如图，已知 $\angle B = \angle C = 90^\circ$，$AF = ED$，$AB = EC$，$EF \perp AD$，试说明点 $F$ 是 $AD$ 的中点的理由。

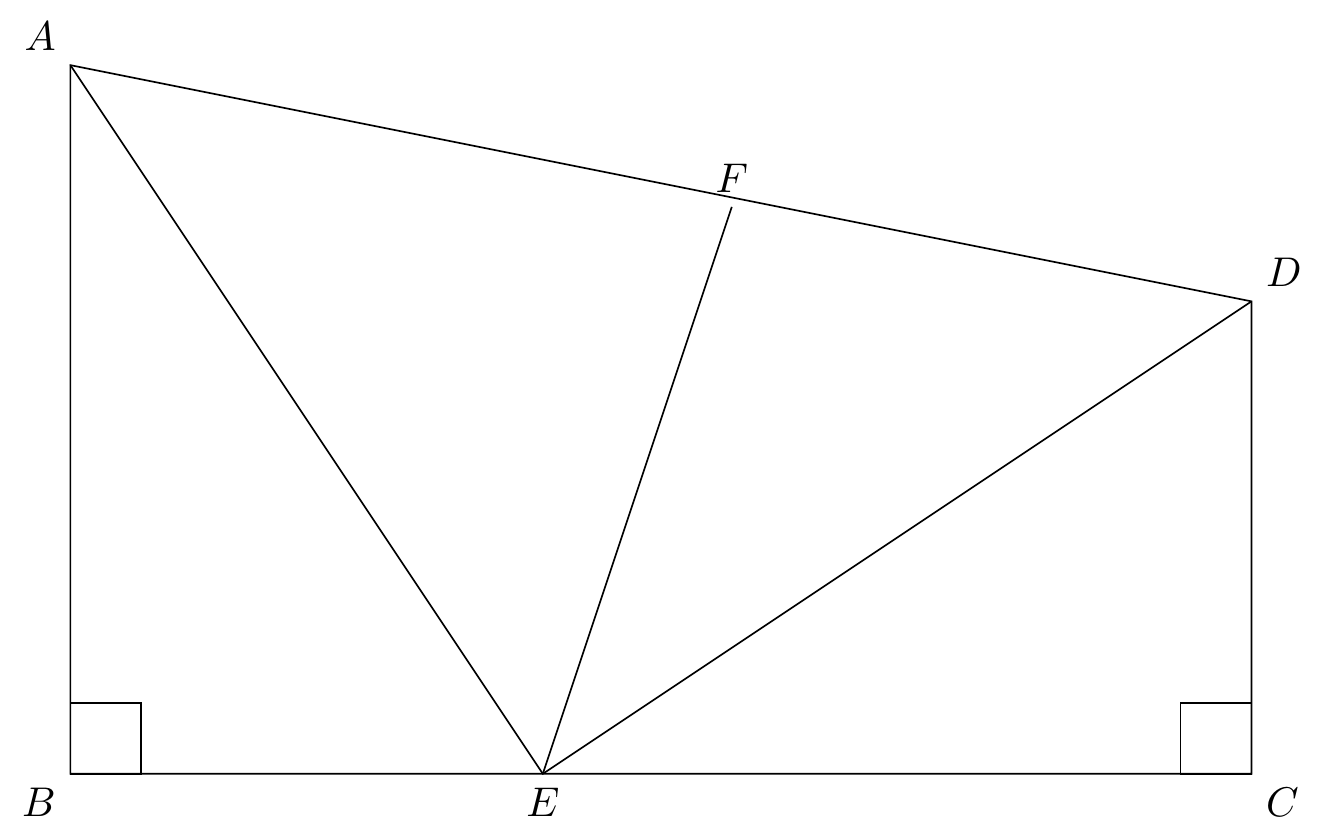
【解答】
解：$\because AE \perp DE$，

$\therefore \angle AED = 90^\circ$，

又 $\because \angle B = 90^\circ$，

$\therefore \angle B = \angle AED$，

$\because \angle AEC = \angle B + \angle BAE$，

即 $\angle AED + \angle DEC = \angle B + \angle BAE$，

$\therefore \angle BAE = \angle DEC$，

在 $\triangle ABE$ 与 $\triangle ECD$ 中，

$\begin{cases}
\angle B = \angle C \\
AB = EC \\
\angle BAE = \angle DEC
\end{cases}$

$\therefore \triangle ABE \cong \triangle ECD$（ASA），

$\therefore AE = ED$，

$\because EF \perp AD$，

$\therefore$ 点 $F$ 是 $AD$ 的中点。